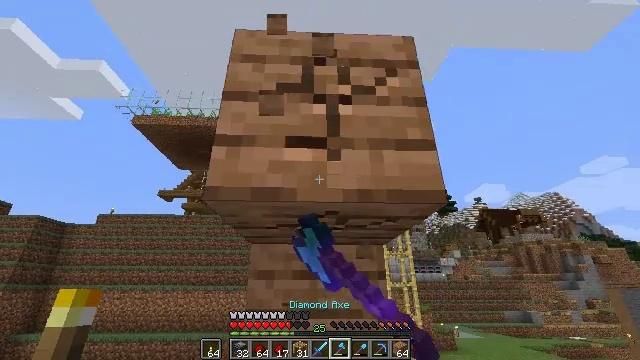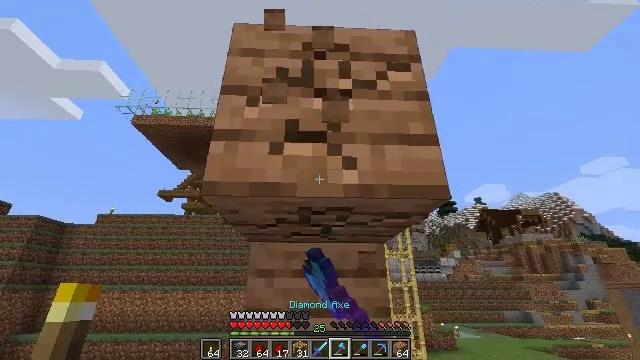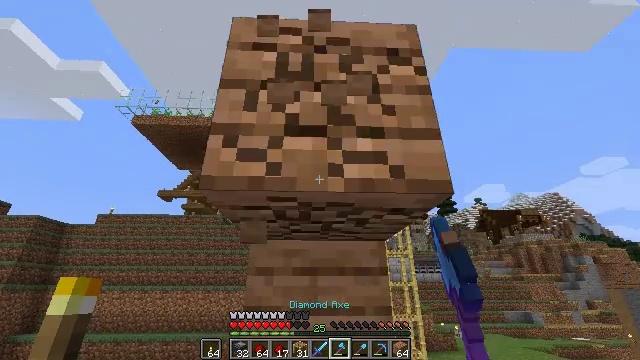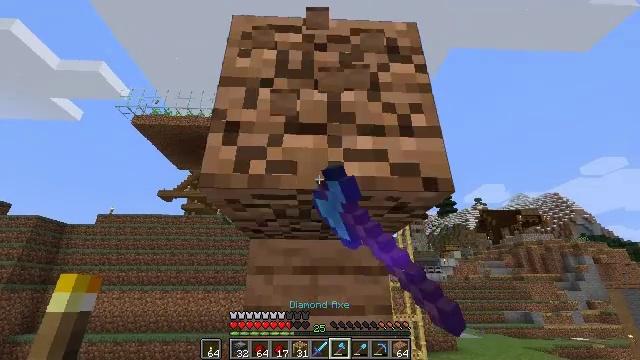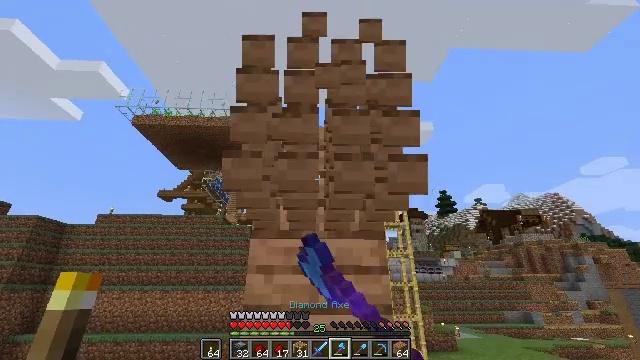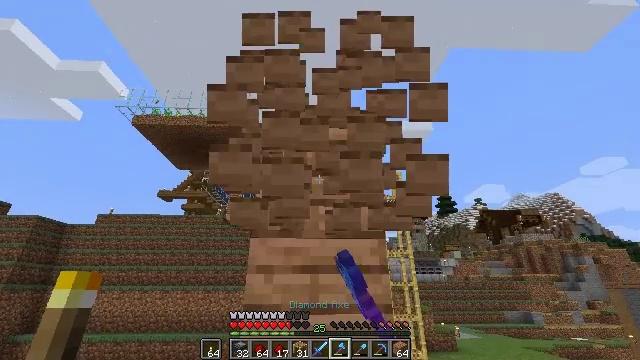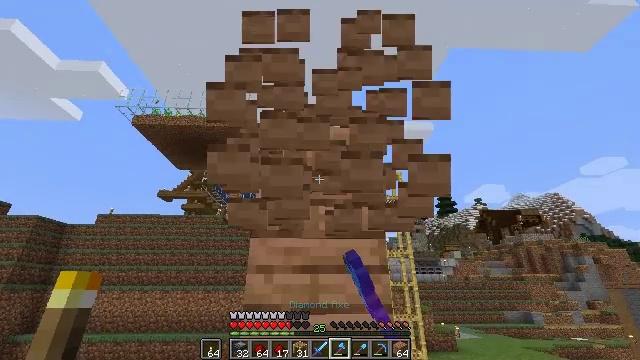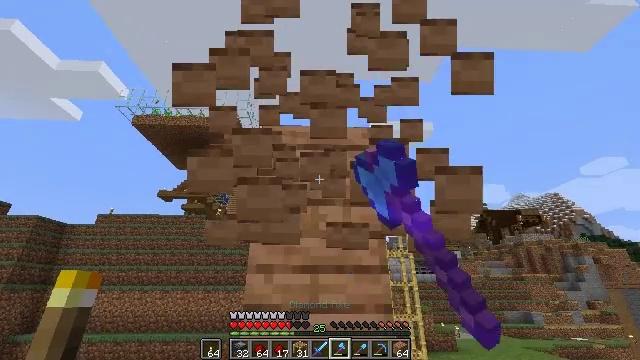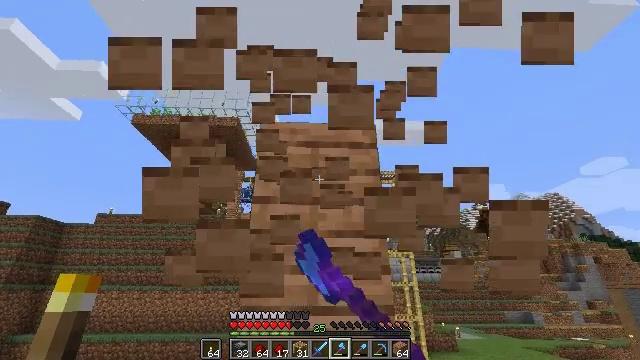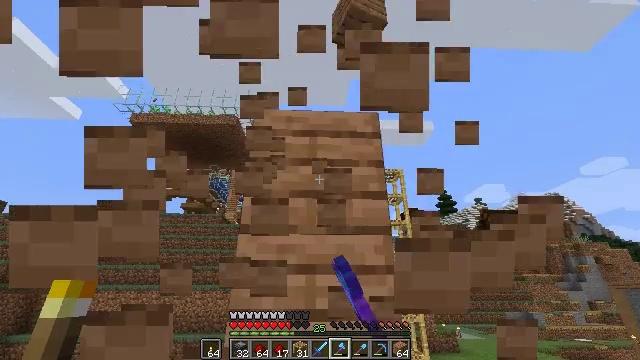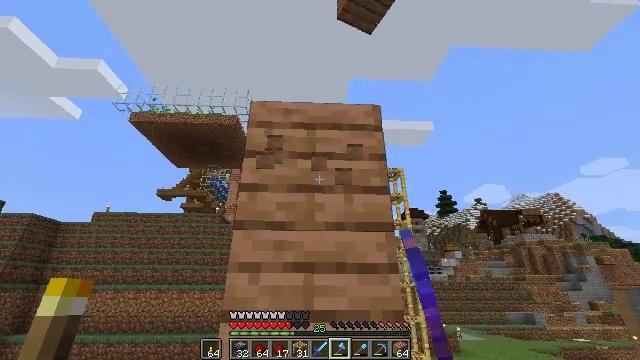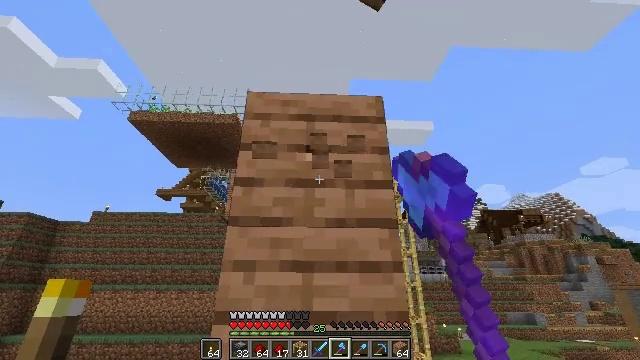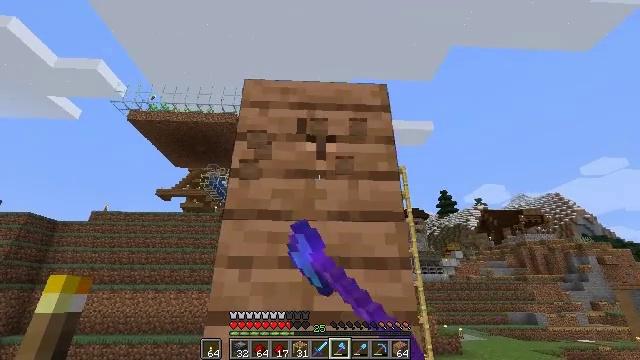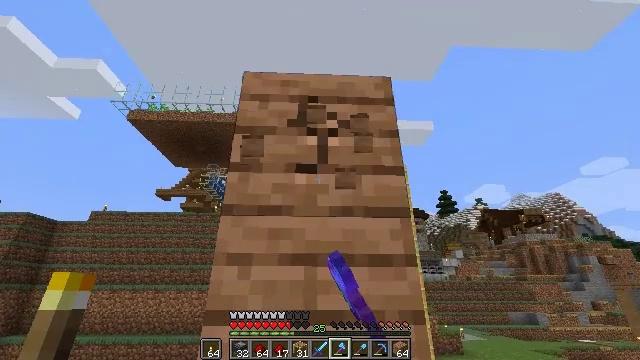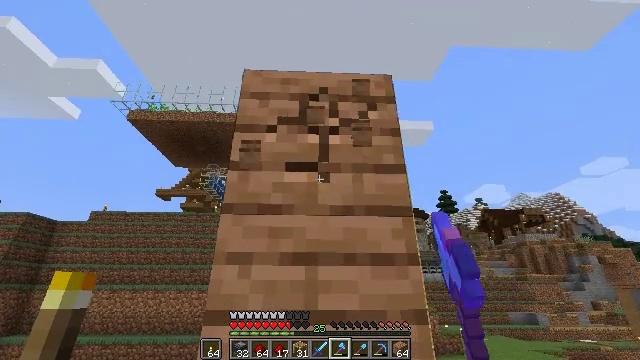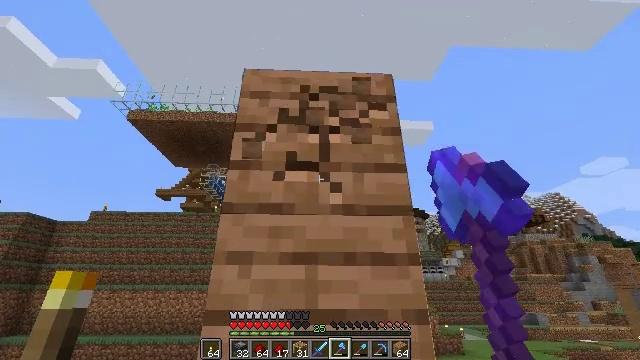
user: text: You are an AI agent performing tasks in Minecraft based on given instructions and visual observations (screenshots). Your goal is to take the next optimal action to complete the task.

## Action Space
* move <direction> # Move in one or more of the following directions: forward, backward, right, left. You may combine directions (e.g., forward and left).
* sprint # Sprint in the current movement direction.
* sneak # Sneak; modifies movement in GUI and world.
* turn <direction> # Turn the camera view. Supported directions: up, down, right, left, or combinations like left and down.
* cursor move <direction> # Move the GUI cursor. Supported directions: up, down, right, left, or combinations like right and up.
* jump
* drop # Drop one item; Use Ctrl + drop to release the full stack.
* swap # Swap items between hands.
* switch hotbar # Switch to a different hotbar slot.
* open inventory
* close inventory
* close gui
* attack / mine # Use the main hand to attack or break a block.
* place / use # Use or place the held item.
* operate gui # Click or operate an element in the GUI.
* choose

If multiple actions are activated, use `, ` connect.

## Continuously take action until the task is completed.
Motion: motion action
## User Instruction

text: Retrieve jungle planks by mining.
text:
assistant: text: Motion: attack / mine
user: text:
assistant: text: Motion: attack / mine
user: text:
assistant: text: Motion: attack / mine
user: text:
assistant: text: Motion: attack / mine
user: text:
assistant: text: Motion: attack / mine
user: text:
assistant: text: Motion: attack / mine
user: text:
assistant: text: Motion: attack / mine
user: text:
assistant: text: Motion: move forward, attack / mine
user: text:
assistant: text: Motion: move forward, attack / mine
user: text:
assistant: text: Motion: move forward, attack / mine
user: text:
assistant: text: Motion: attack / mine
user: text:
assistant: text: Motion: attack / mine
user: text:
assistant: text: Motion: attack / mine
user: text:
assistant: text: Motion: attack / mine
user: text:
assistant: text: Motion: attack / mine
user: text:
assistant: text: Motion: attack / mine
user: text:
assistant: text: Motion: attack / mine
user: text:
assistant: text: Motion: attack / mine
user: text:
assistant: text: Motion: attack / mine
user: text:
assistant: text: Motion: attack / mine
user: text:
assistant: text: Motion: turn down, attack / mine
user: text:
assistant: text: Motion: turn down, attack / mine
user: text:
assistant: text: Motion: turn down, attack / mine
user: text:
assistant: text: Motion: turn down, attack / mine
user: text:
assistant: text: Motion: attack / mine
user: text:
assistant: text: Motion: attack / mine
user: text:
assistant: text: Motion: attack / mine
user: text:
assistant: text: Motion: attack / mine
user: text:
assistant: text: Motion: attack / mine
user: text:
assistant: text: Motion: attack / mine